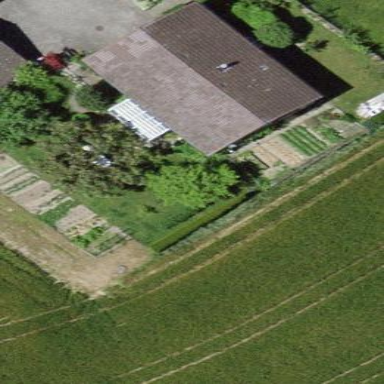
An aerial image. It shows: Gabled roofed house.